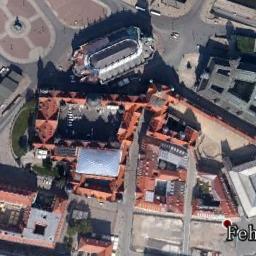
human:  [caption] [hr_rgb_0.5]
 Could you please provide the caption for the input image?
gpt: There are several buildings beside the palace .

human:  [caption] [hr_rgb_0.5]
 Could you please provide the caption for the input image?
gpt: The palace is on the open place next to some buildings .

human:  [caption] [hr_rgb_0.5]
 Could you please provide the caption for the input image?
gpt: Half of the roof of this palace is red .

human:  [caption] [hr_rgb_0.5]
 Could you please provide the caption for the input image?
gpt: The orange palace has some palaces of different sizes and a square is next to the palace .

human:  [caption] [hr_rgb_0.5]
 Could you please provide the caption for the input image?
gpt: There are some brown buildings in the palace .